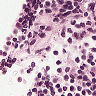
Metastatic tissue present: no